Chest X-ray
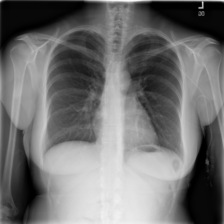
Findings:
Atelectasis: negative
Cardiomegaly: negative
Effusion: negative
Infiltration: negative
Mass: negative
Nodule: negative
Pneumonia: negative
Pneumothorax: negative
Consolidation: negative
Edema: negative
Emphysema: negative
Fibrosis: negative
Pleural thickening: negative
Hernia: negative